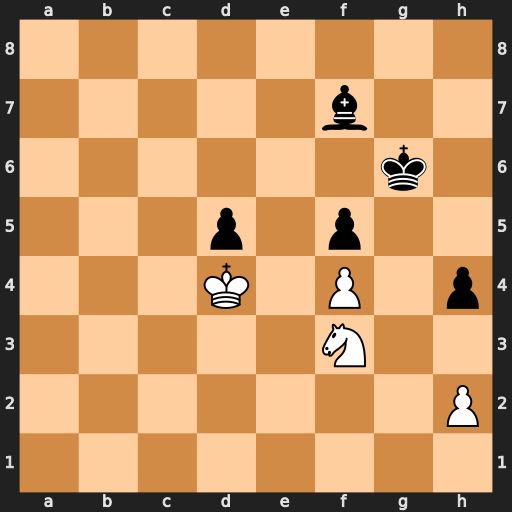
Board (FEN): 8/5b2/6k1/3p1p2/3K1P1p/5N2/7P/8
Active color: w
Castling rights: -
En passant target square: -
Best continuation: Ne5+ Kh5 Nxf7 Kg4 Ke5